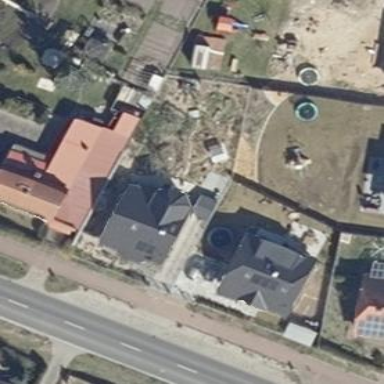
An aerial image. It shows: Detached building with gambrel roof.